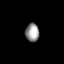
Tissue: skin
Cell type: Epithelial cells
Senescence score: 0.7724
Nuclear area (px): 248
Mean DAPI intensity: 147.532